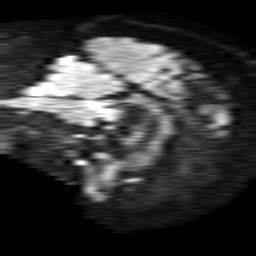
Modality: TRACE
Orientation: sagittal
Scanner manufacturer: philips
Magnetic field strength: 1.5 T
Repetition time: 4.6 s
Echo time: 0.08631 s